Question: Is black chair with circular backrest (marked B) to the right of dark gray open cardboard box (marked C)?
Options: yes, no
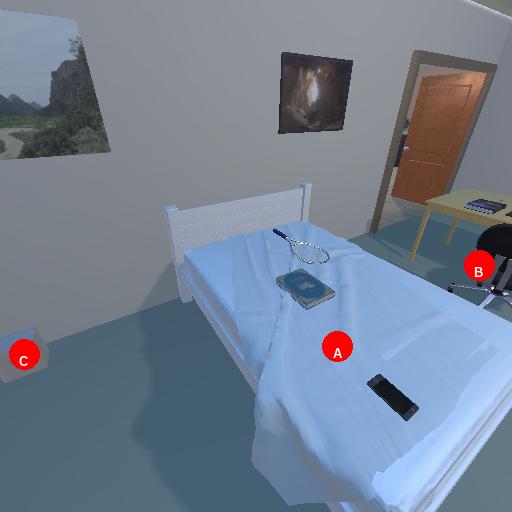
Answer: yes